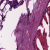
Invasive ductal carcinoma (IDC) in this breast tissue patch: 0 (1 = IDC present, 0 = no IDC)